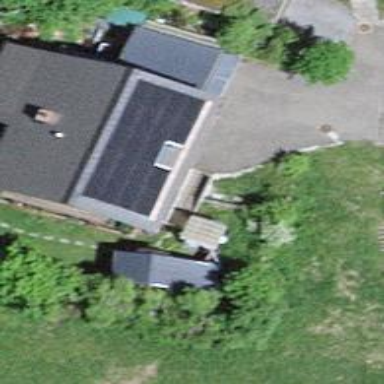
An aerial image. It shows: Simple house.